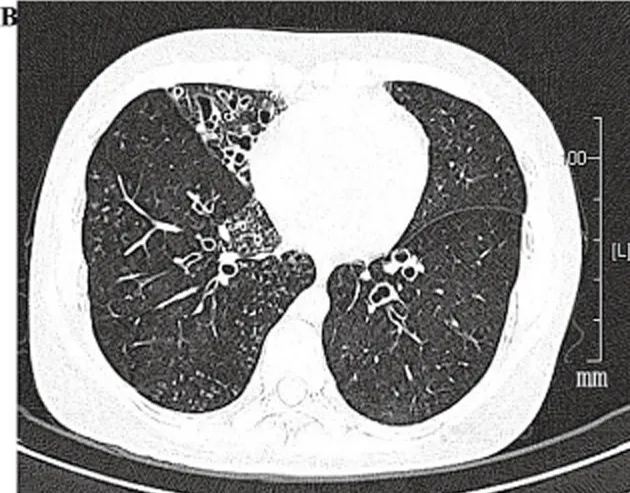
Computed tomography (CT) images of the chest. (B) Bronchiectasis involved in right middle lobe.
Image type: radiology (ct)